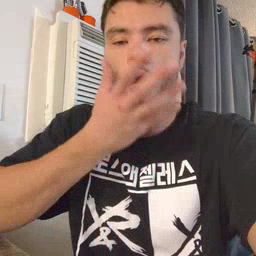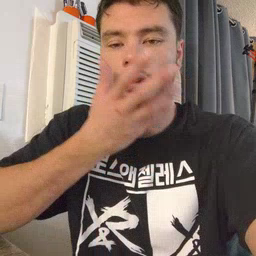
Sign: grass